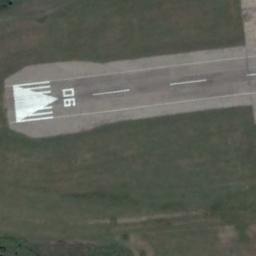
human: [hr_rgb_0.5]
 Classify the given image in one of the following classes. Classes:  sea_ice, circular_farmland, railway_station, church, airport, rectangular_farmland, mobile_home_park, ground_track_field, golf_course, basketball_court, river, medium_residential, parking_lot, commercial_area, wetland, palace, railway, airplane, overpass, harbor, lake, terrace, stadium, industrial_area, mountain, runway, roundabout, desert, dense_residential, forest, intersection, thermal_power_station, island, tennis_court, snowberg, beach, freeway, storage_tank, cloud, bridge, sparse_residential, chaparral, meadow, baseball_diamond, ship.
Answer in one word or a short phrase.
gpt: runway